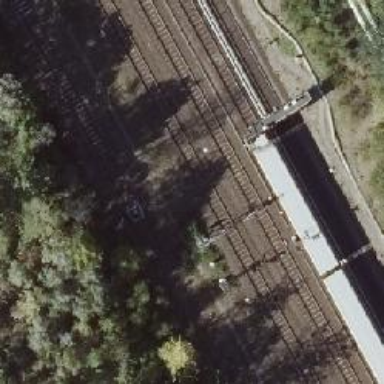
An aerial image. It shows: Railway siding with rails.